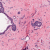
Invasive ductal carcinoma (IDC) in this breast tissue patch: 0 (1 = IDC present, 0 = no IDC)